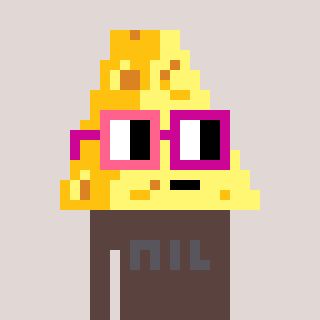
a pixel art character with square pink and red glasses, a cheese-shaped head and a darkbrown-colored body on a warm background